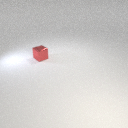
small red metal cube